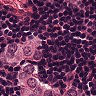
Metastatic tissue present: yes